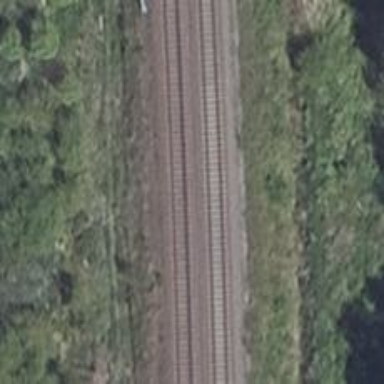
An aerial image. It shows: Railway milestone.